Question: I want to set an icon for my application in Java. I'm using Eclipse.
I don't know if the way of storing the icon (and the config file by the way) into the project is the best one (I accept suggestions to learn the best way).
Anyway I'm trying to use this line into my extended JFrame class:
'''
setIconImage(Toolkit.getDefaultToolkit().getImage("img/icon.png"));
'''
But doesn't work: still with the coffee cup icon.
How can I access to the icon into package estacionBase.img? Is there a better place to store it? How would I access it then?

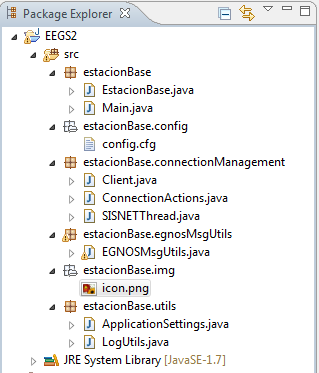
Answer: Instead of saving your resources alongside your source files, save it outside 'src' in a folder called something like 'res'. It's a good idea to separate your source from your resources.
As for the icon, use 'setIconImage(ImageIO.read("res/icon.png"));'
If your icons are inside a 'jar', you'll have to use 'ImageIO.read(Classname.class.getResource("res/icon.png"));'
I think that's right, however take care with your relative paths and if it's not working, the first thing to check would the your paths relative to where it's being executed from (whether that's from the .class dirs or from a jar at some stage).